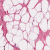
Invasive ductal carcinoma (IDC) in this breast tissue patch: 0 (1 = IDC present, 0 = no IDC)